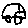
Label: car